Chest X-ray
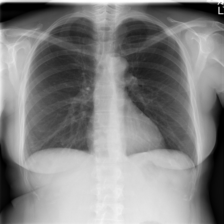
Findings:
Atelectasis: negative
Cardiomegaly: negative
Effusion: negative
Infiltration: negative
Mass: negative
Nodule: negative
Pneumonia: negative
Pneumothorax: negative
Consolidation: negative
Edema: negative
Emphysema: negative
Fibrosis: negative
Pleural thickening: negative
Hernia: negative